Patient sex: M
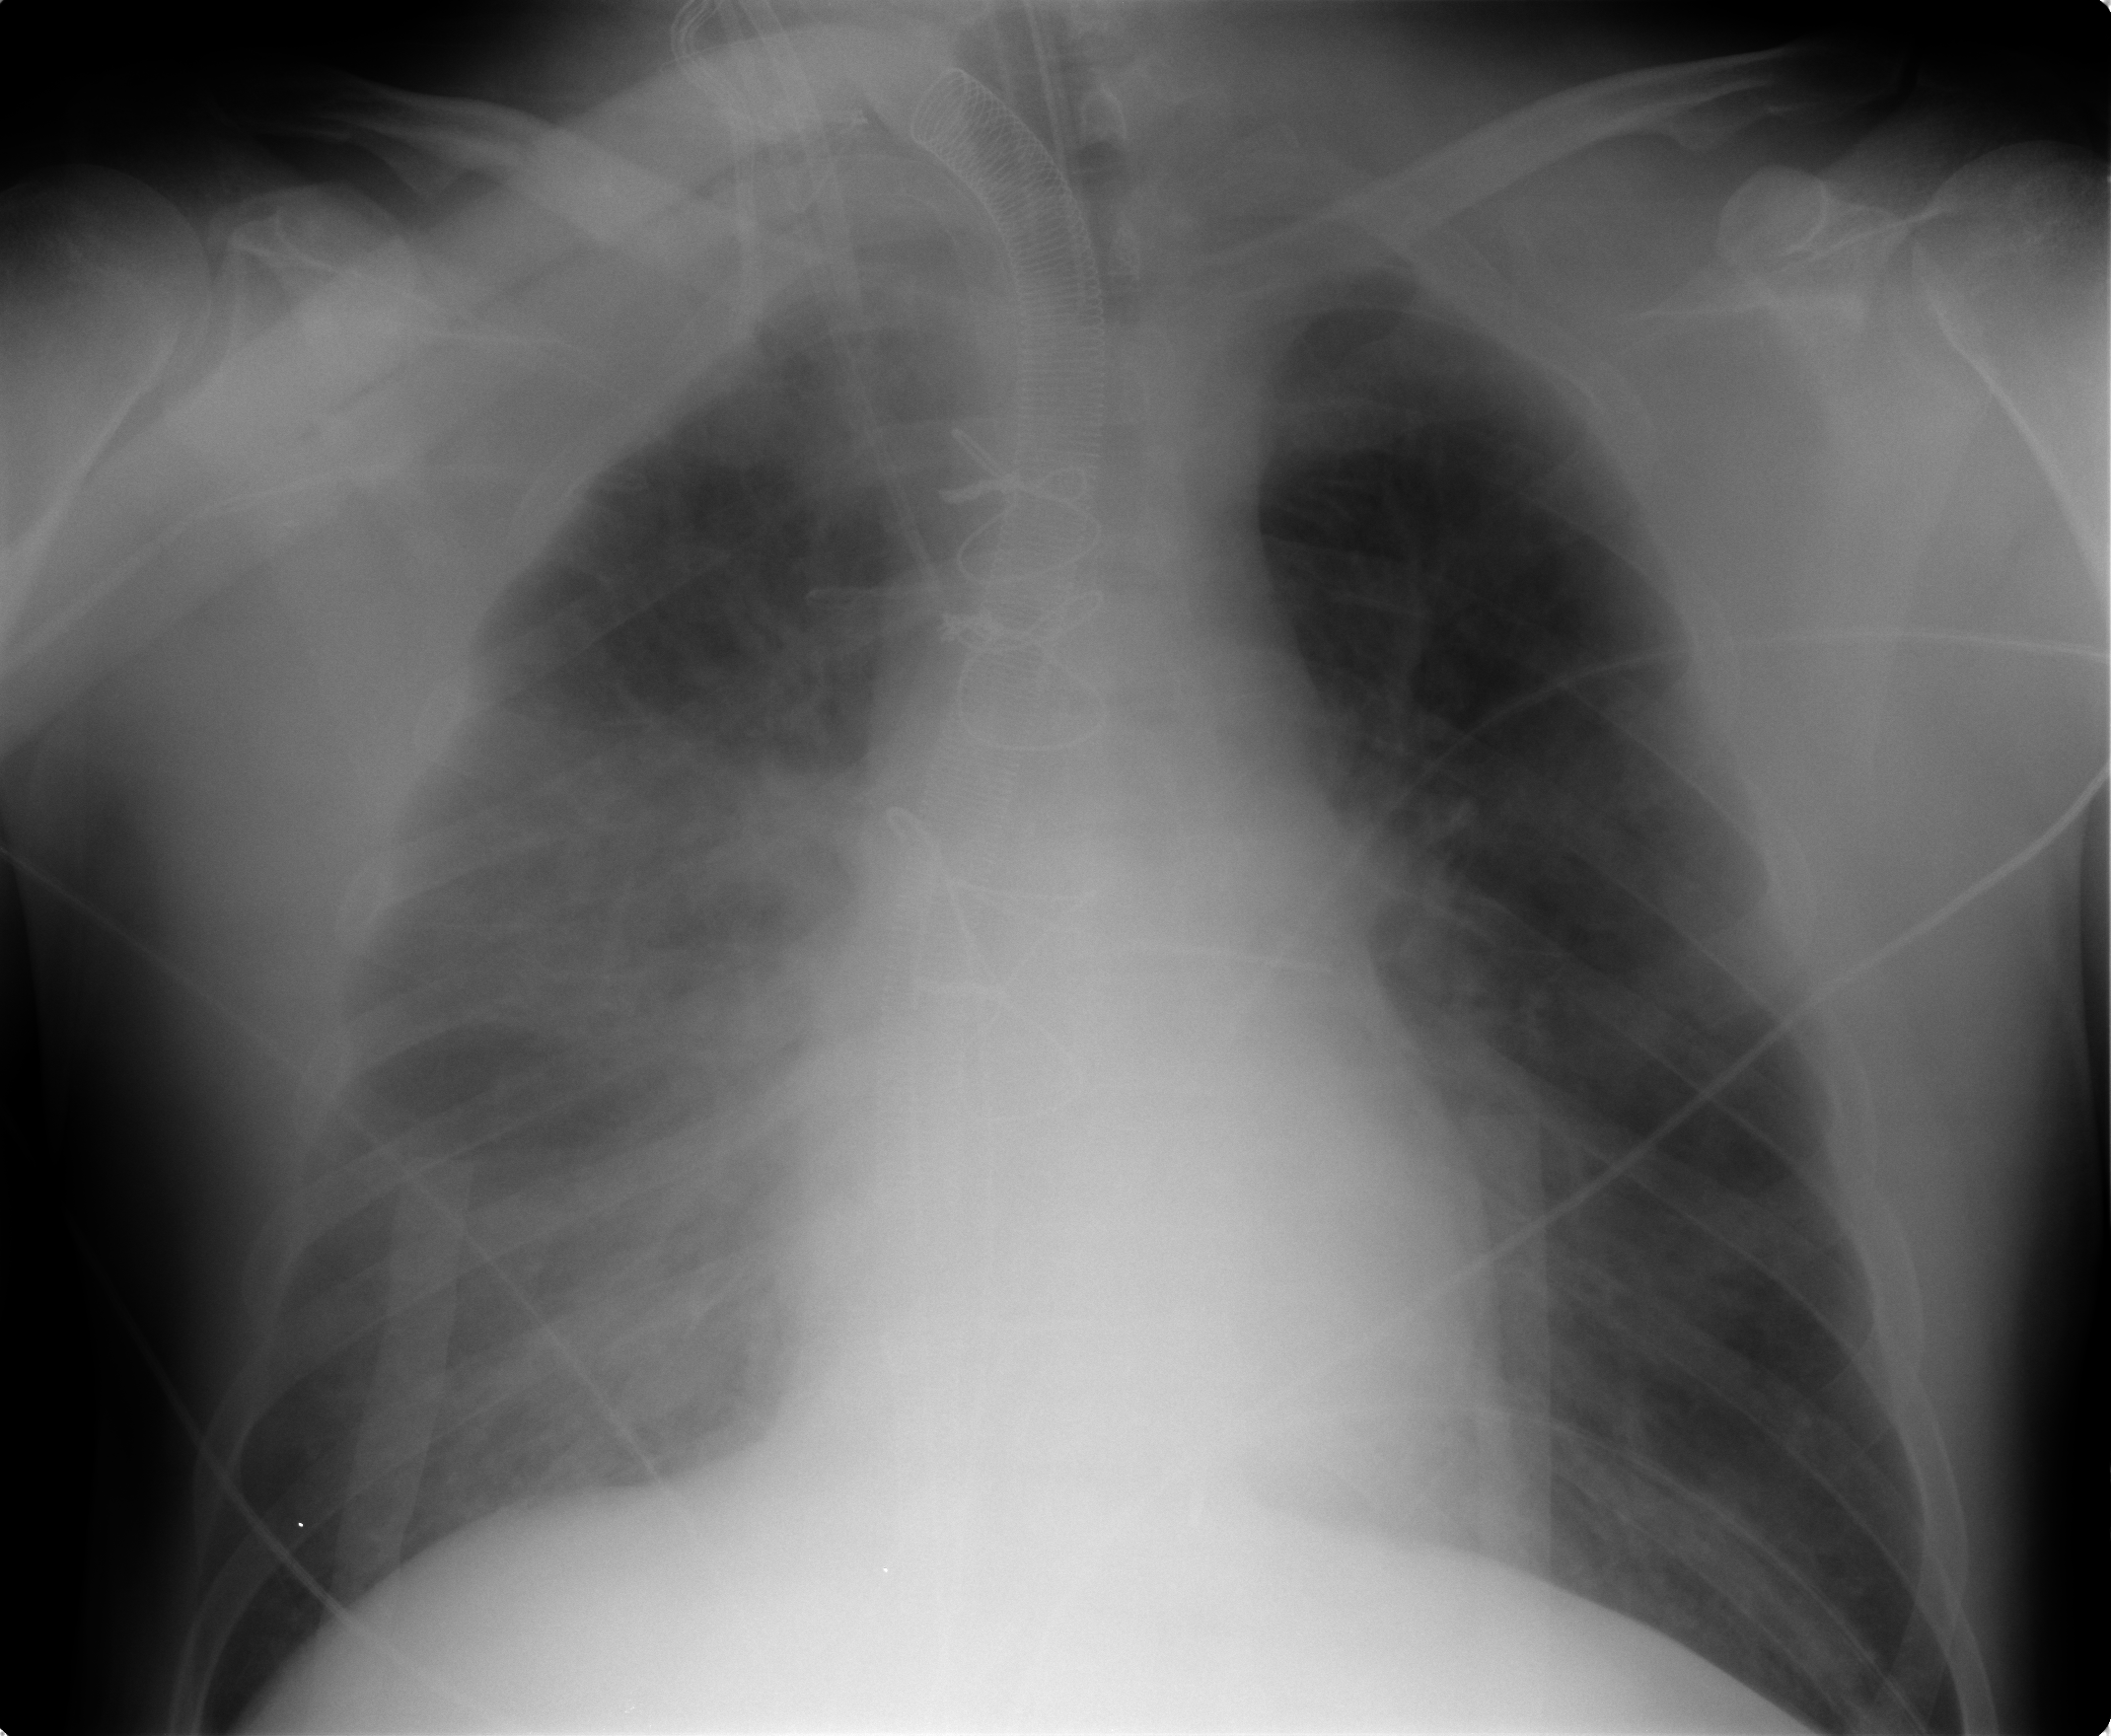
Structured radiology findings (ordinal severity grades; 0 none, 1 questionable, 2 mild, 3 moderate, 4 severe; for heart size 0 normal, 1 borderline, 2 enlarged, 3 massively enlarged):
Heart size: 0
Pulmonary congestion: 3
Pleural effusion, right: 1
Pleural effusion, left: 0
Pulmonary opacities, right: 0
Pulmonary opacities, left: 0
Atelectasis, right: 0
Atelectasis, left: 0